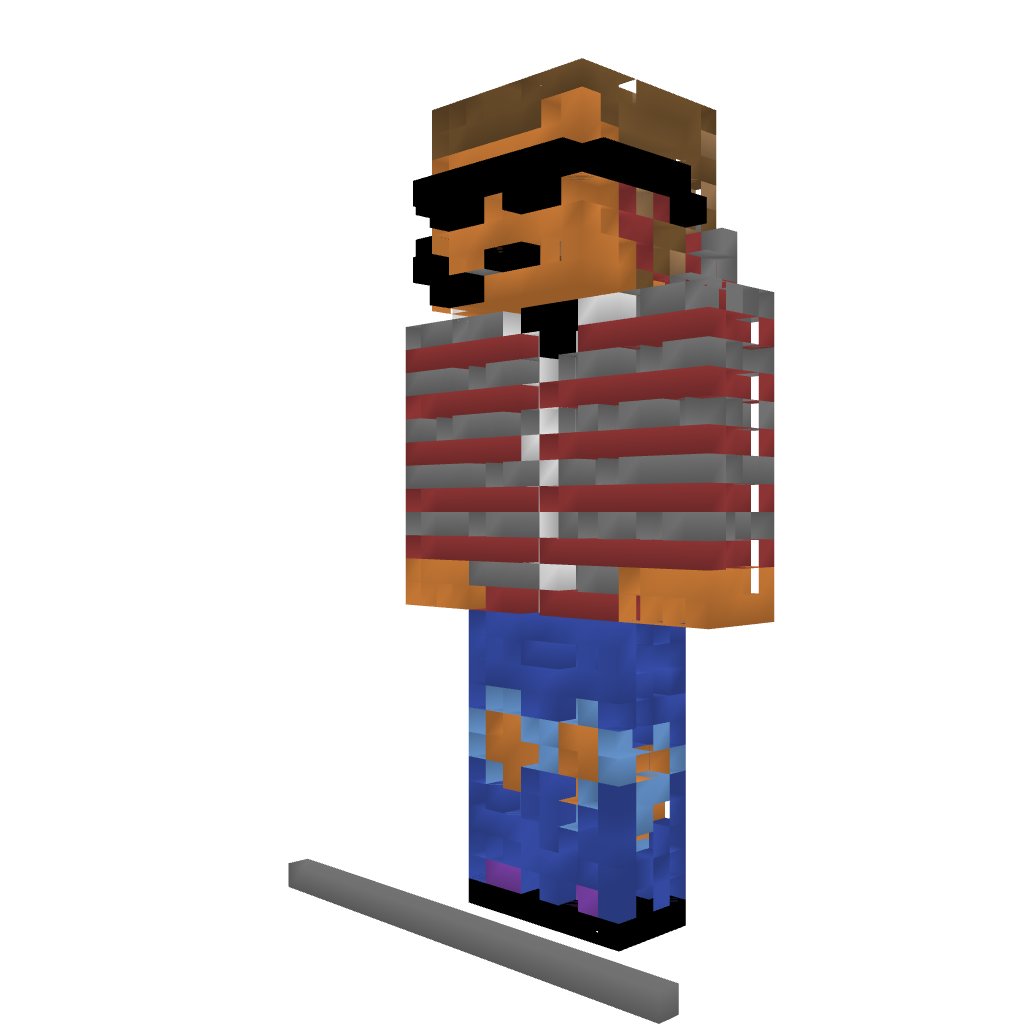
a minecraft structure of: Zelthum high quality